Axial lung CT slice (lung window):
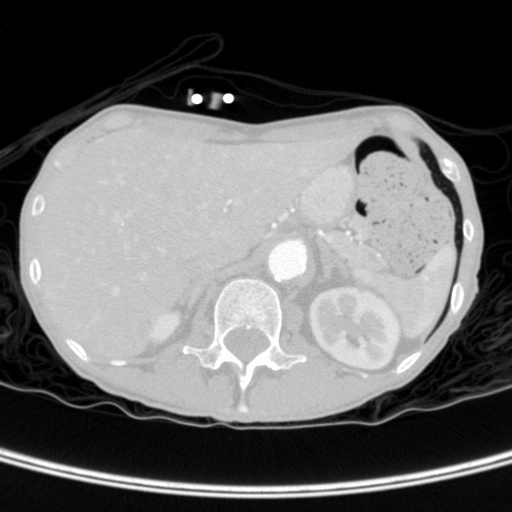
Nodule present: no